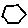
Label: hexagon